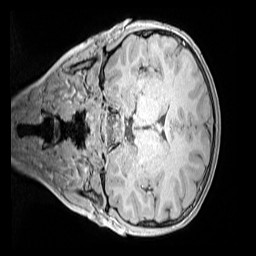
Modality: MP2RAGE
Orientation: coronal
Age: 9
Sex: female
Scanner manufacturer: siemens
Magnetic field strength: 3 T
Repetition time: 4 s
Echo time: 0.00299 s